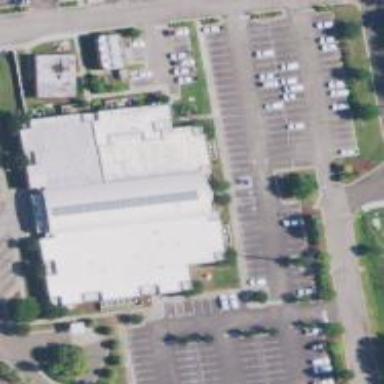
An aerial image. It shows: Police building.